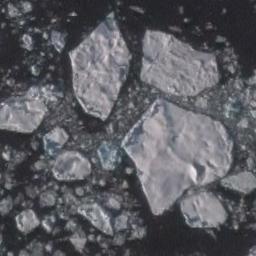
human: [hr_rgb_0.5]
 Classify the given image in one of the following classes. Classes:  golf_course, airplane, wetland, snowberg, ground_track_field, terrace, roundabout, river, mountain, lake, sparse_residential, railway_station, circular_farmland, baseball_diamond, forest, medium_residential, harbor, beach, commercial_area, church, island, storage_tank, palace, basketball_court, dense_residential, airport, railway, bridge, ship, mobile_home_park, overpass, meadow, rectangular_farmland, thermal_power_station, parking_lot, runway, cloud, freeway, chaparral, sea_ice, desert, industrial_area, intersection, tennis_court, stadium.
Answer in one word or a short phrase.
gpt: sea_ice